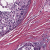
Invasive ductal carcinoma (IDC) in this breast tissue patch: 0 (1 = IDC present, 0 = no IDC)